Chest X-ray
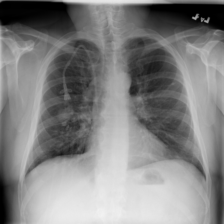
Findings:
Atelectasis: negative
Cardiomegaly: negative
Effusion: negative
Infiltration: negative
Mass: negative
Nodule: positive
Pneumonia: negative
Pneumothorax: negative
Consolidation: negative
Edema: negative
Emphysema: negative
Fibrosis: negative
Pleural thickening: positive
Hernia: negative